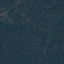
Land use / land cover class: Forest